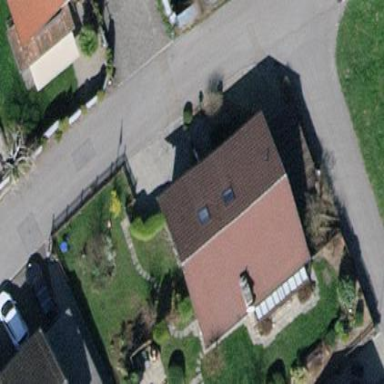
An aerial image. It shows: Simple house.